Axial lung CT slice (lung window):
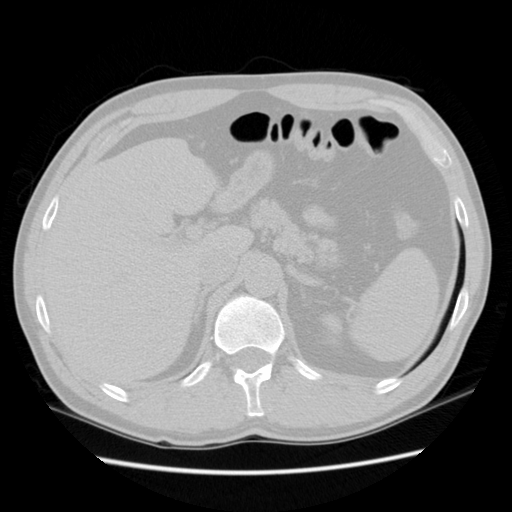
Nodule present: no